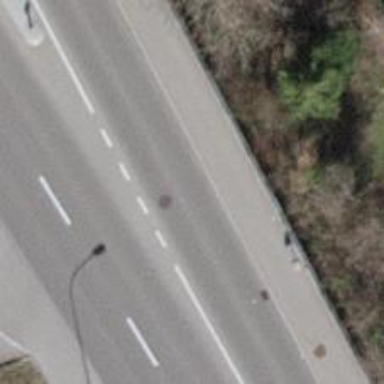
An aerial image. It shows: Secondary road with paved surface.